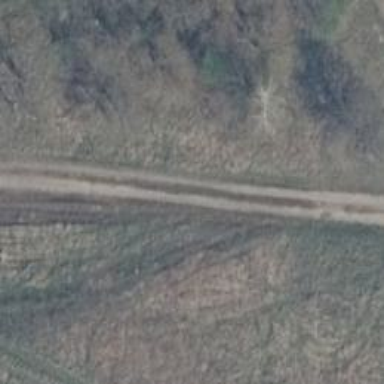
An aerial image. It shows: Track with grade5 tracktype.